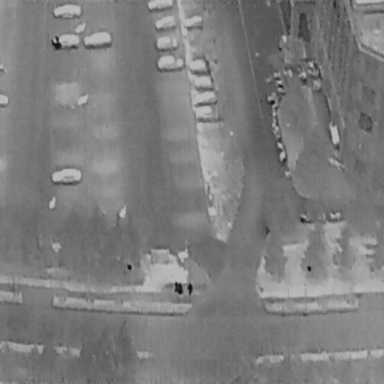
There are 15 Cars in the infrared image.